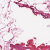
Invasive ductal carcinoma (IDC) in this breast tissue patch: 0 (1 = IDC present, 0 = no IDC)